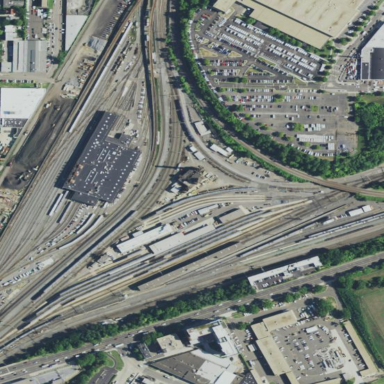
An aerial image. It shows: Industrial area used for rail purposes.